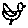
Label: bird